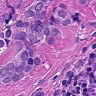
Metastatic tissue present: yes